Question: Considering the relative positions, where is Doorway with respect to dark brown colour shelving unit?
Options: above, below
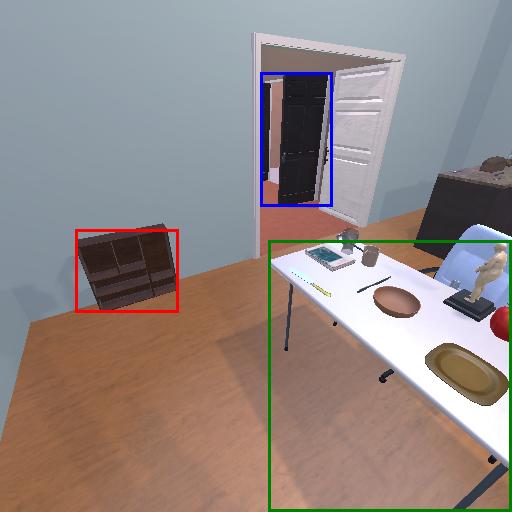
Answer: above